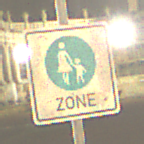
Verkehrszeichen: BeginnFussgaengerzone
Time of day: Night
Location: Outdoor (Urban)
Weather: Overcast
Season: NotSpecified
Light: Artificial